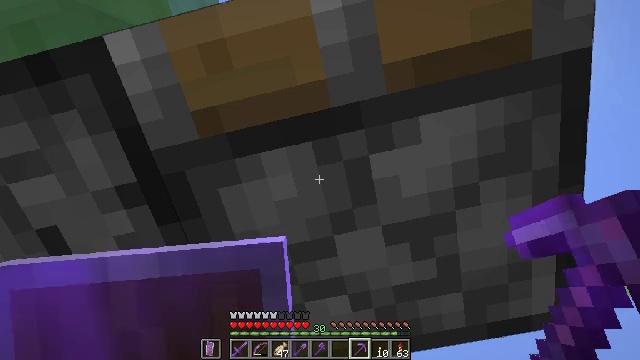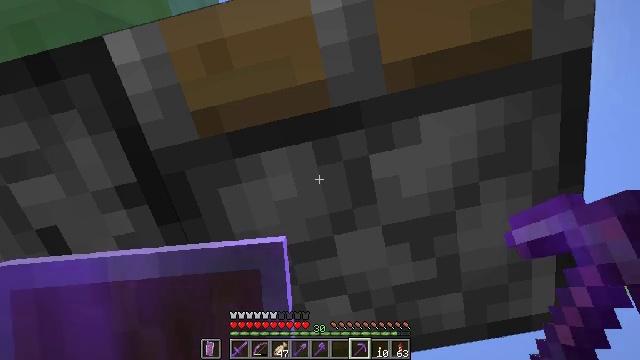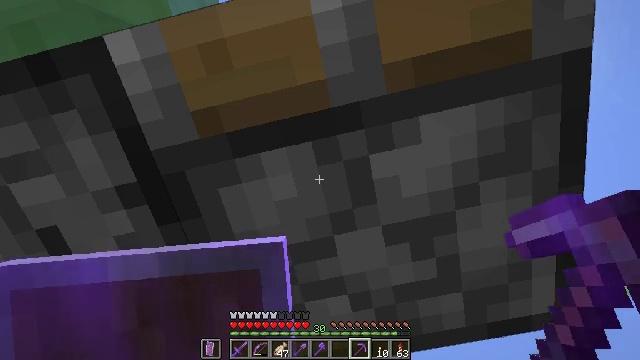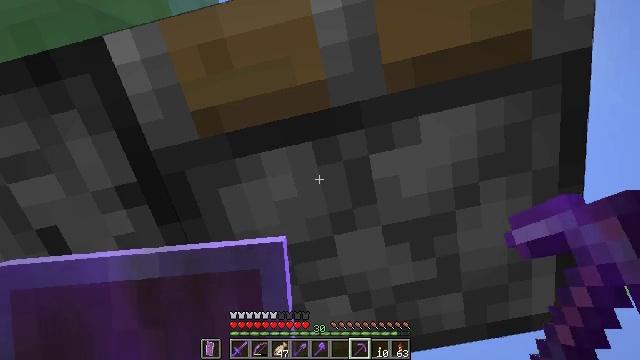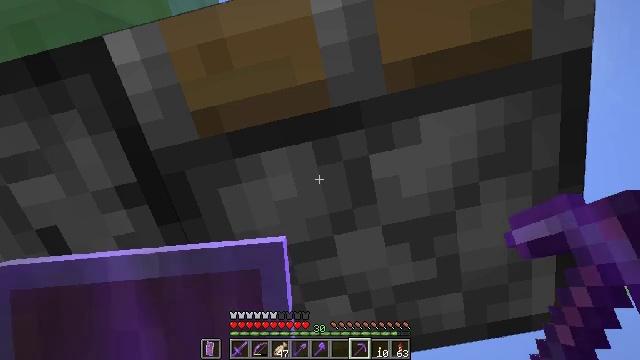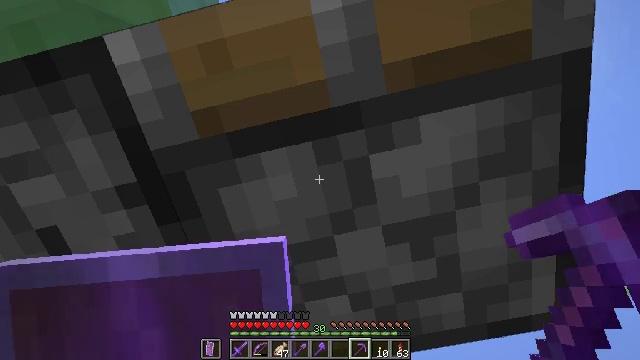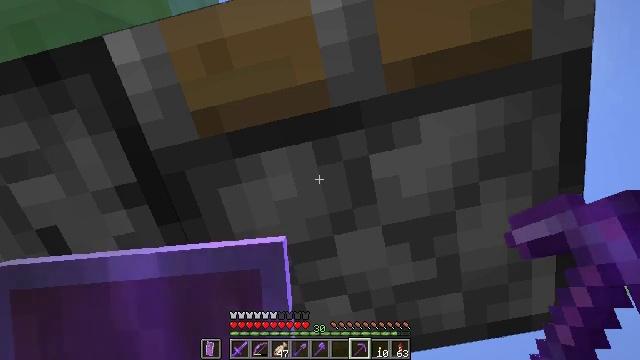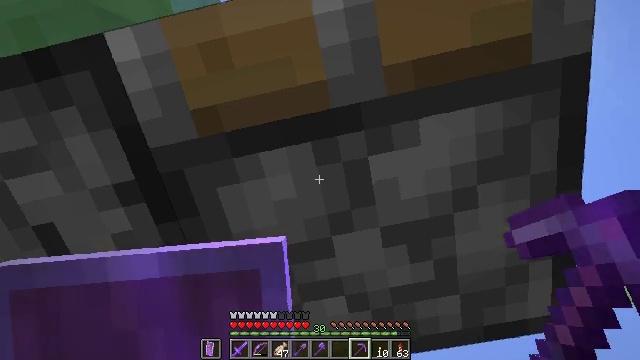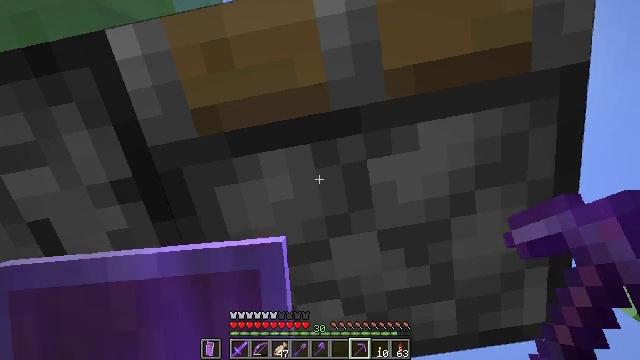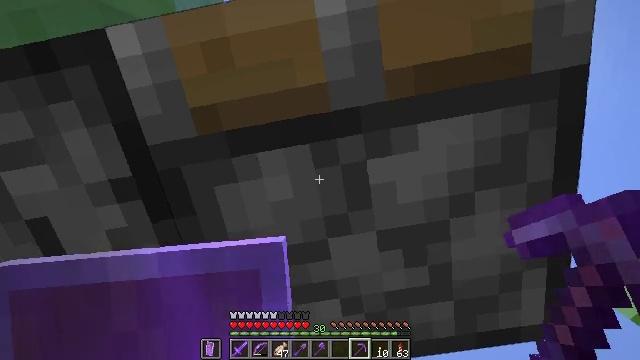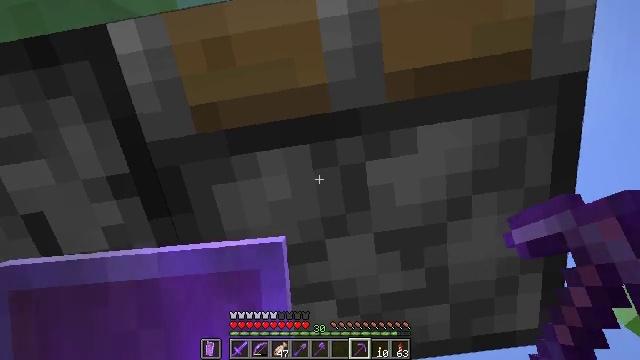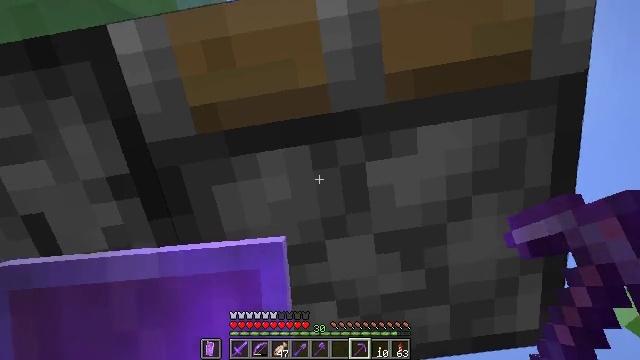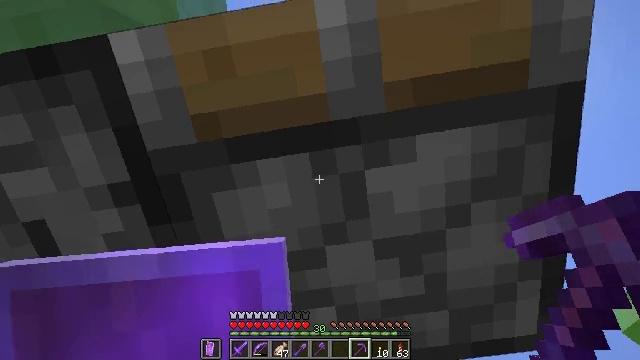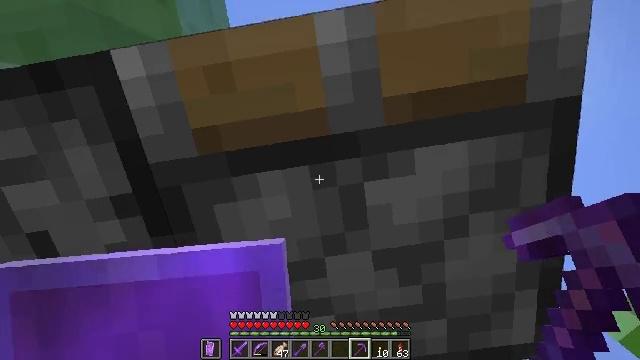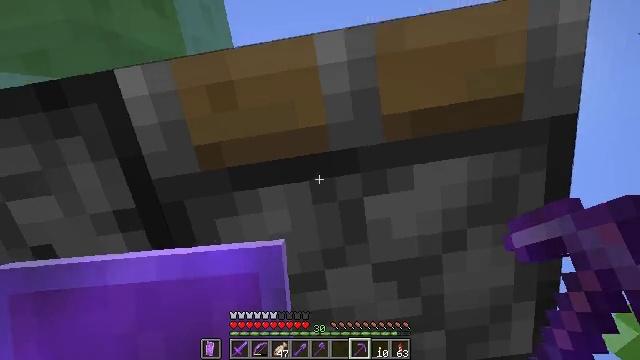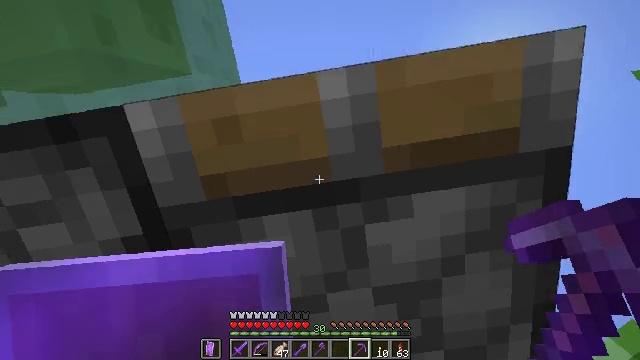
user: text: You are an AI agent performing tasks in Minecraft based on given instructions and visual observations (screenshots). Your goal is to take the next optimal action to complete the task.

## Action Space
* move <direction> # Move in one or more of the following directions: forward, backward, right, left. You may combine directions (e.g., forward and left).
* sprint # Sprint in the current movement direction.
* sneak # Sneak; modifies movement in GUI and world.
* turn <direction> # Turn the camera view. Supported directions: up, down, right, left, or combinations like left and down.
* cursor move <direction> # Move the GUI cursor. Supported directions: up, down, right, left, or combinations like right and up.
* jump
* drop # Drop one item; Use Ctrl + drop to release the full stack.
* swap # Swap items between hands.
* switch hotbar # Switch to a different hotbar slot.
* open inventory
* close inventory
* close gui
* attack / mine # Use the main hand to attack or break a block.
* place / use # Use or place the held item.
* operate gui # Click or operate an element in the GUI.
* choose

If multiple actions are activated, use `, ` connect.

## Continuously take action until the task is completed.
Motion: motion action
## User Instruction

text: Attack the sticky piston to retrieve it.
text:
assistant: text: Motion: no_op
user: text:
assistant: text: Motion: no_op
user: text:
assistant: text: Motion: no_op
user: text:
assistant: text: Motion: no_op
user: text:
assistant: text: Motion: no_op
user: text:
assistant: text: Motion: no_op
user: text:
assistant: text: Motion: no_op
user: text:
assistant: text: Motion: turn right
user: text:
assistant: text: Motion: no_op
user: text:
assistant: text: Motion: turn right
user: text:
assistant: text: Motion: no_op
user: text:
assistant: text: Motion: move back
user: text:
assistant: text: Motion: move back
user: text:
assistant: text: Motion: move back
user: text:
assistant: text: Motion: no_op
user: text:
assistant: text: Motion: no_op
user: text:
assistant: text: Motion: no_op
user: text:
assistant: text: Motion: no_op
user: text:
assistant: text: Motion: move left, turn right
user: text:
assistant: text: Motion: move left, turn right
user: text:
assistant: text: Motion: turn right
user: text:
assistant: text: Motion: turn right
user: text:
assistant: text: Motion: turn right and down
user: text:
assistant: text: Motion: turn right and down
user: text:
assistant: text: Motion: turn right and down
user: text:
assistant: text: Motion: no_op
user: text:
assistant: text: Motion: no_op
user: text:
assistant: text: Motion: attack / mine
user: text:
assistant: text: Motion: attack / mine
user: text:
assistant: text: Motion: attack / mine